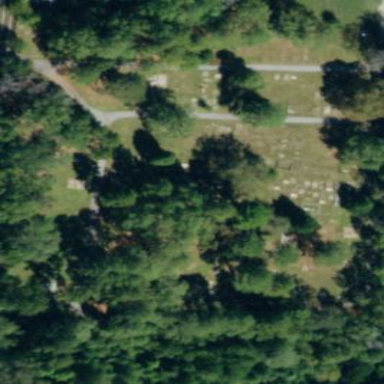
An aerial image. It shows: Cemetery.